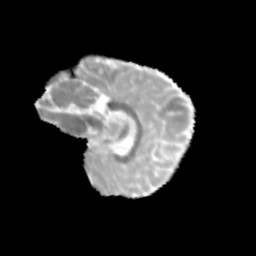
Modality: MD
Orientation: sagittal
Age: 11
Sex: female
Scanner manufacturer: siemens
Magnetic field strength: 3 T
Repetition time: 3.8 s
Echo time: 0.07 s